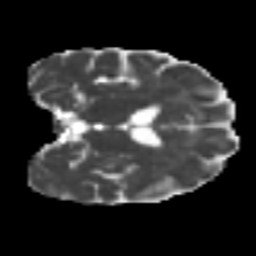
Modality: MD
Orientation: coronal
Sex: male
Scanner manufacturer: ge
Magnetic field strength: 3 T
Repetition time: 7 s
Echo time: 0.0804 s